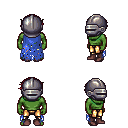
a pixel art fantasy rpg character, male body template, orc, green skin, blue tattered cape, gold greaves, brunette short bangs hairstyle, metal helm, maroon shoes, four views (front, back, left, right), 2x2 character sprite sheet, small pixel art, hard edges, no anti-aliasing